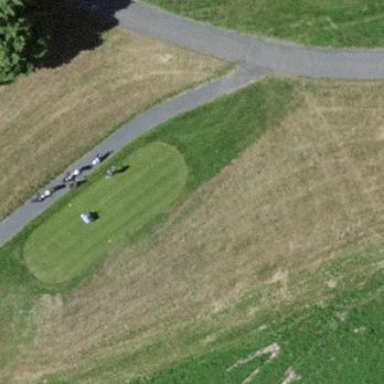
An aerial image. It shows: Grassy area designated as golf tee.